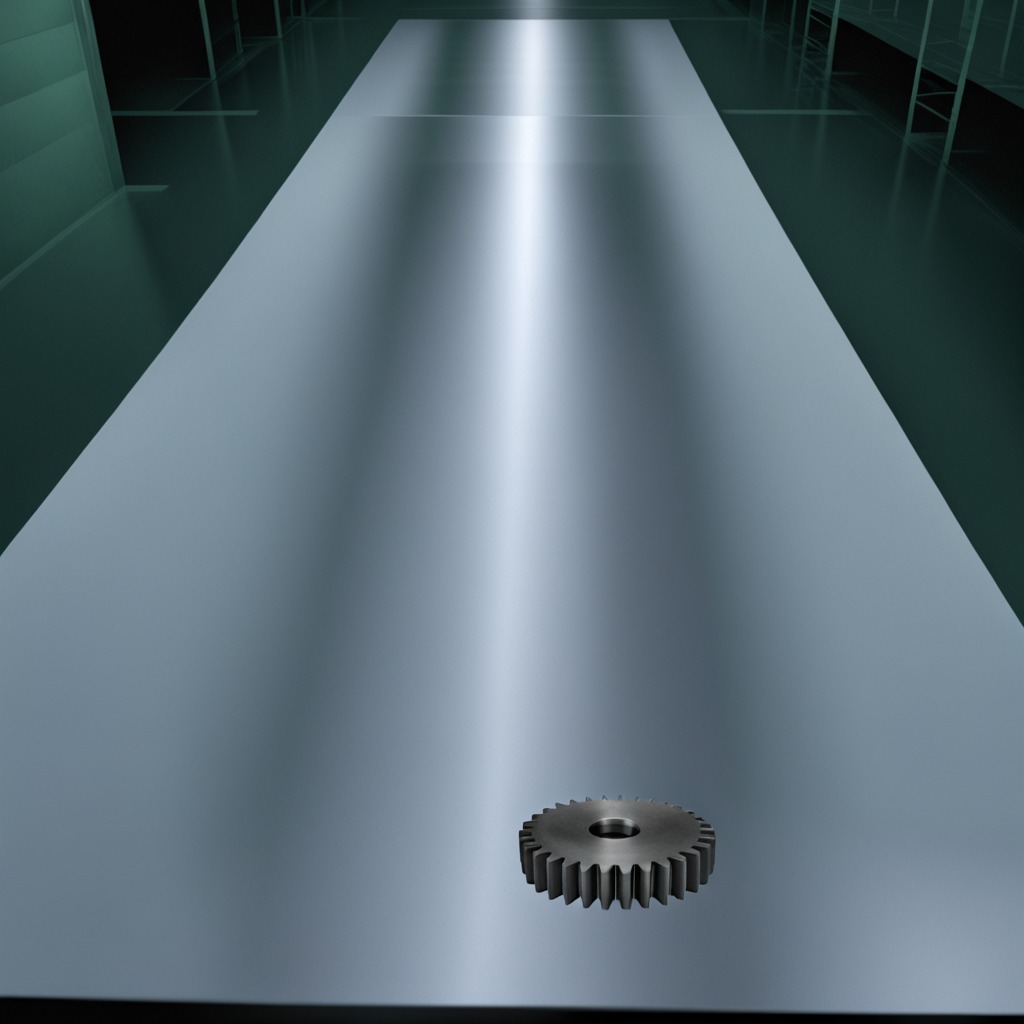
A steel gear with teeth is lying on a clean empty table in a railway signal maintenance room lit by harsh overhead fluorescents.